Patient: sex M, age 57
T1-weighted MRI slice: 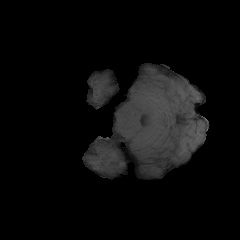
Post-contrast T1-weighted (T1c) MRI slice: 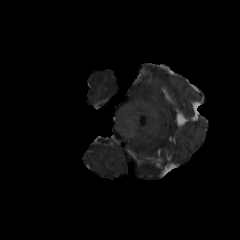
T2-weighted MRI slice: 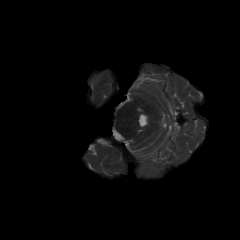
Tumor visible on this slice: no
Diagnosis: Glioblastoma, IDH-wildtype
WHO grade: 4